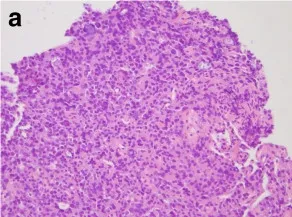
Photomicrographs of the surgical specimen of the sellar tumor showing diffuse cell arrangement with mild variation in size but without atypism or mitosis of the nucleus. Hematoxylin and eosin staining, original magnification x 40.
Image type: pathology (h&e)